Question: I'm working on a custom control for Silverlight 4 in VS2010 and Expression Blend 4. Early on I was using generic.xaml with no problems and was actually able to see a preview of the styles I was playing with inside Blend.
But as I added complexity I suddenly started getting this error whenever I open generic.xaml in Blend and so far I've been unable to find the culprit...

Strangely, the project still builds and the styles work as expected. So I can in fact make design changes by changing generic.xaml and rebuilding. But I'd hope to fix this problem so I can make modifications within Blend more easily. Any ideas?
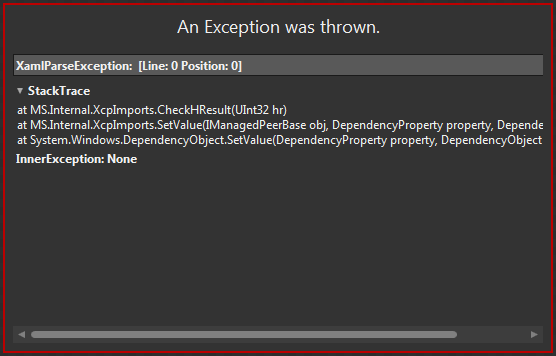
Answer: Well, sorry about this. I've spent several hours experimenting and researching and thought I was in need of some help.
It's one thing to get a vague error message. It's really frustrating when you realize that you're doing things to fix the problem, but the After I closed and re-opened Blend it was then responding to my changes. If someone else runs into this problem maybe it will help to know that restarting Blend is necessary.
So anyway, this particular error was caused by a readonly property which really shouldn't have been readonly. After that I had another problem inside my overridden 'OnApplyTemplate' function. Now everything's working as it should.